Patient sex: M
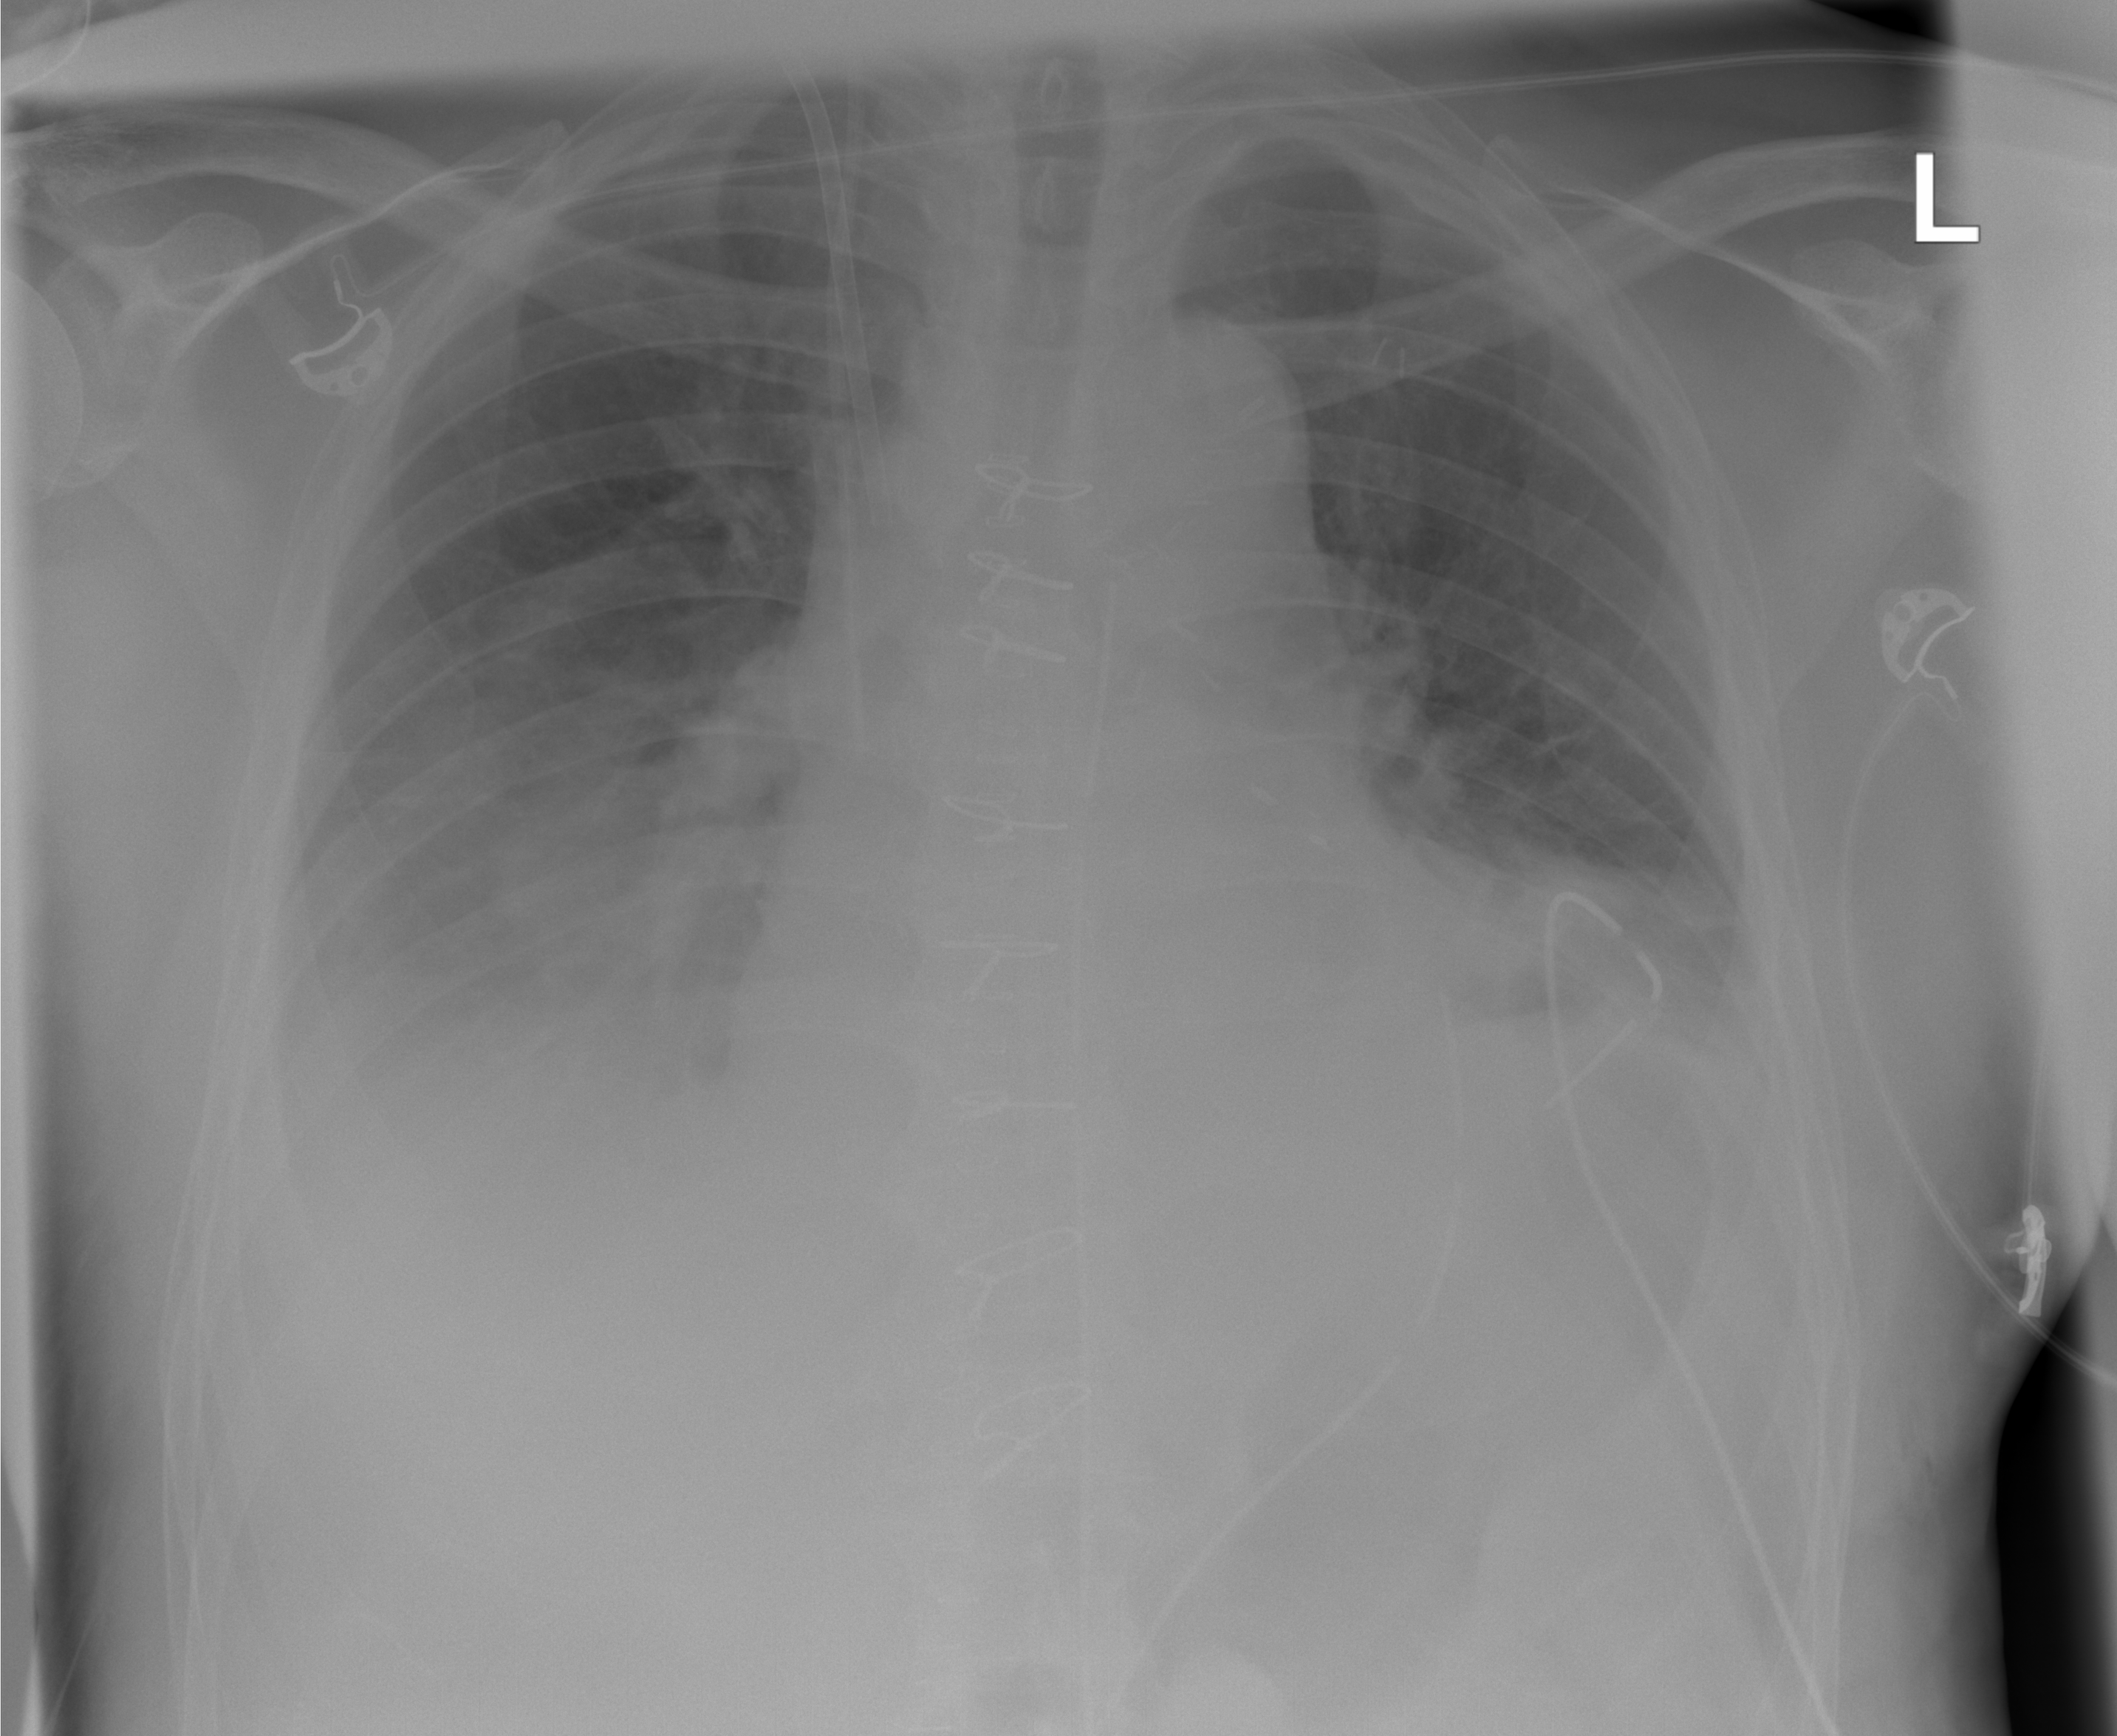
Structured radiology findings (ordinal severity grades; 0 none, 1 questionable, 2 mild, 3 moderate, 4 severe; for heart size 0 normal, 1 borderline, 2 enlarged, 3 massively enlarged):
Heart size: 2
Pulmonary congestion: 2
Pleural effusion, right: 2
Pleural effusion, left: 2
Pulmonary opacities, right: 0
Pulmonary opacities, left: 0
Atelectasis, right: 2
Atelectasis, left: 2